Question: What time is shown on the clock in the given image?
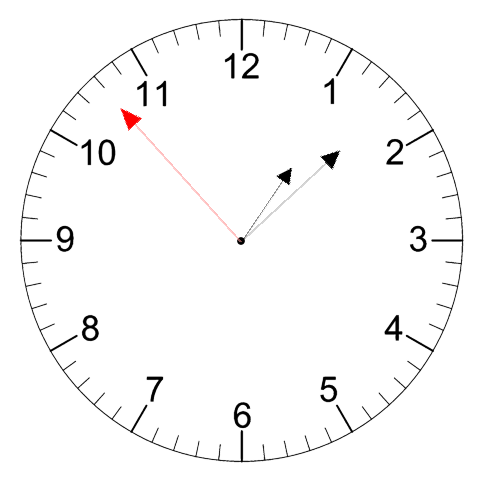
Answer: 01:07:53